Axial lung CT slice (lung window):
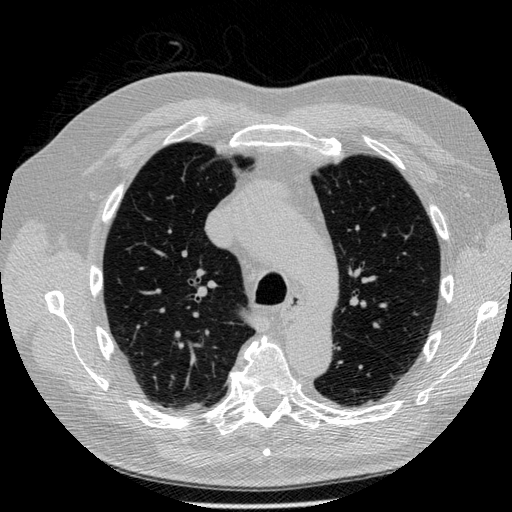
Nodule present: no